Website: lowes
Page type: customer-info-address
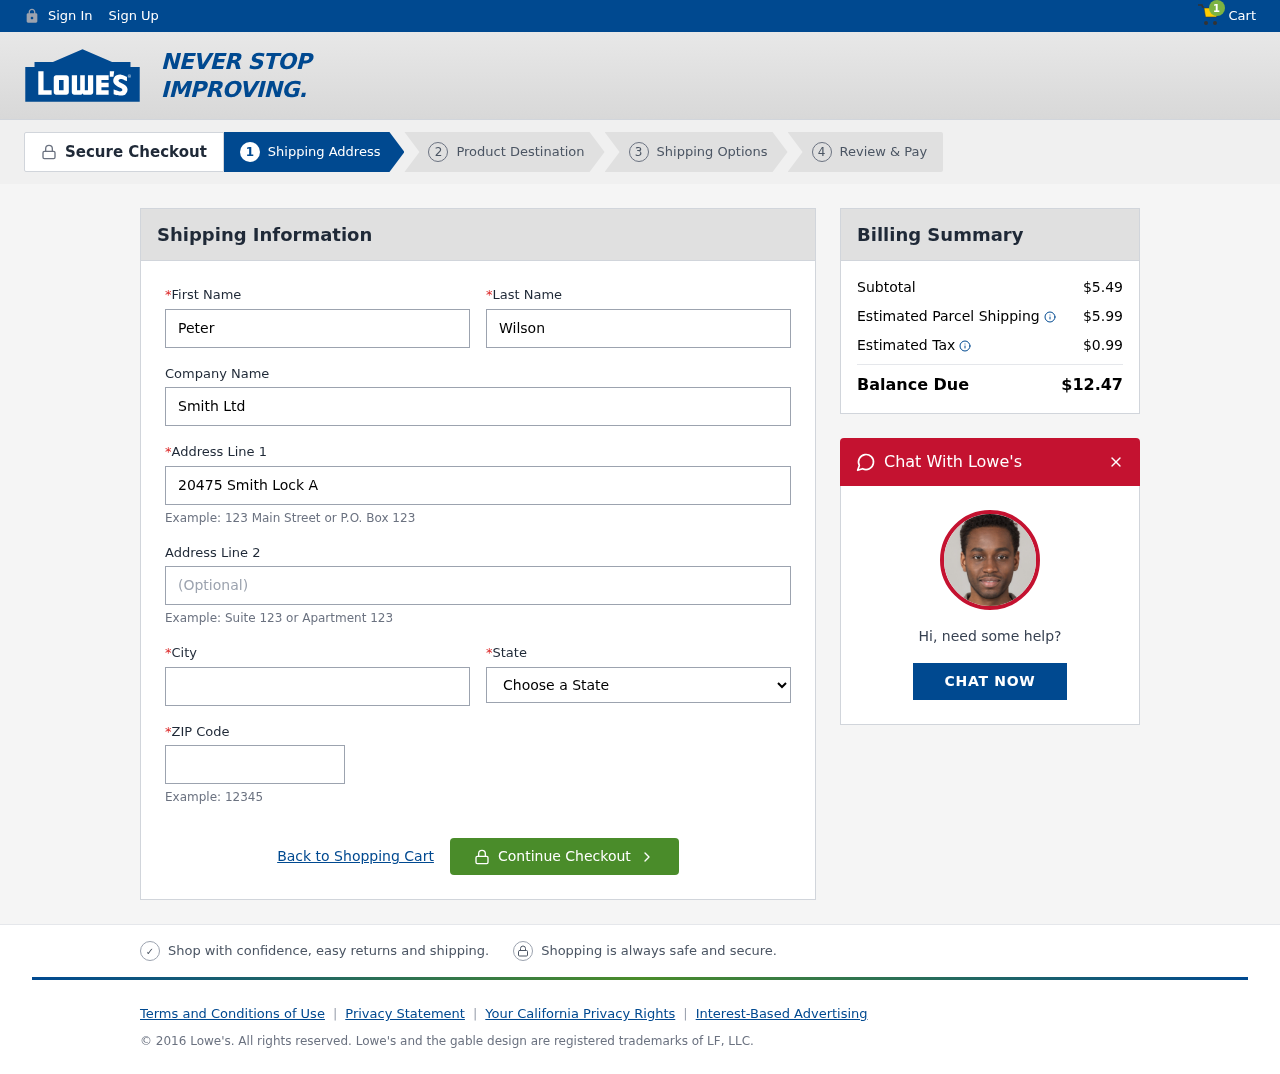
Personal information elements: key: PII_CITY
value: North Robinport
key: PII_COMPANY
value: Smith Ltd
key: PII_FIRSTNAME
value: Peter
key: PII_LASTNAME
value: Wilson
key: PII_POSTCODE
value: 31976
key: PII_STATE
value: Florida
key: PII_STREET
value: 20475 Smith Lock Apt. 181
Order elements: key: ORDER_NUM_ITEMS
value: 1
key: ORDER_SUBTOTAL
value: $5.49
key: ORDER_SHIPPING_COST
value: $5.99
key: ORDER_TAX
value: $0.99
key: ORDER_TOTAL
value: $12.47